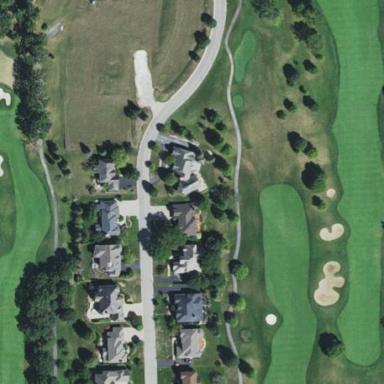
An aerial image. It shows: Designated paved path on golf cart path.